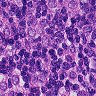
Metastatic tissue present: yes